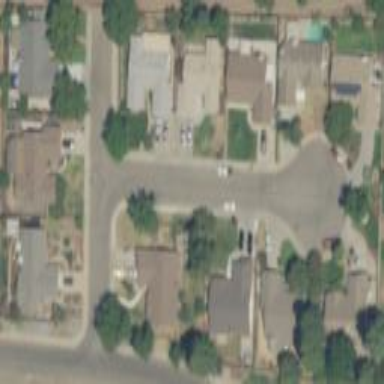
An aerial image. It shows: Single-family residential area in neighborhood setting.